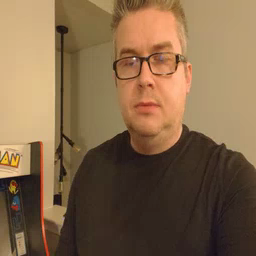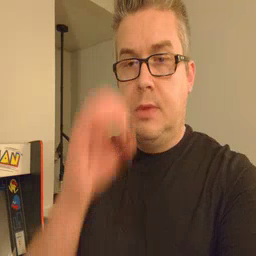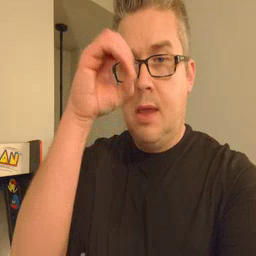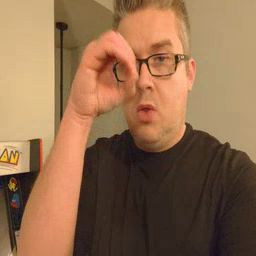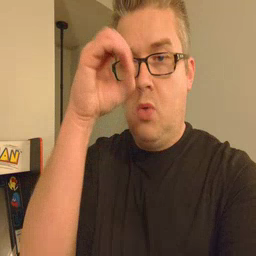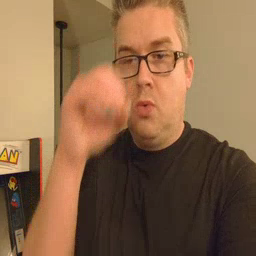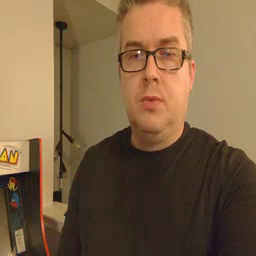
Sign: owl